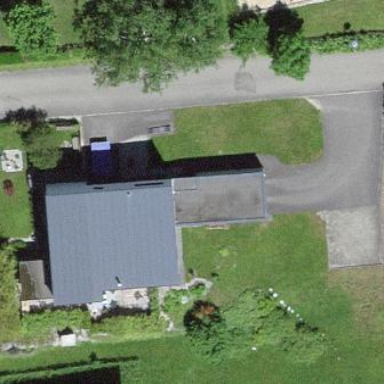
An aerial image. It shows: Residential building.